Question: I'm trying to set up vuexfire with firestore for a project, I think I've done everything according to the docs. I managed to get data from firestore inside a component using vuex/vuexfire and show it correctly in the UI but when inspecting the state in the devtools I get that my state hasn't changed.
I used the vue-cli to set up my project and followed the vuexfire docs and examples for a basic todo app.
Here's my store file:
'''
import Vue from 'vue'
import Vuex from 'vuex'
import { vuexfireMutations, firestoreAction } from 'vuexfire'
import { db } from './db'
Vue.use(Vuex)
export default new Vuex.Store({
state: {
todos: []
},
mutations: {
...vuexfireMutations
},
actions: {
bindTodos: firestoreAction(({ bindFirestoreRef }) => {
return bindFirestoreRef('todos', db.collection('todos'))
}),
unbindTodos: firestoreAction(({ unbindFirestoreRef }) => {
unbindFirestoreRef('todos')
})
}
})
'''
And here's the basic component that loads and displays the ui:
'''
<template>
<div>
<h1>Home</h1>
<p v-for="todo in todos" :key="todo.id">{{ todo.name }}</p>
</div>
</template>
<script>
import { mapState, mapActions } from 'vuex'
export default {
name: 'Home',
computed: { ...mapState(['todos']) },
methods: { ...mapActions(['bindTodos']) },
created: function () {
this.bindTodos()
}
}
</script>
'''
As you can see the UI is showing the todos but state is not:

I've tried refreshing the state in the devtools but it isn't working. Any help will be much appreciated!
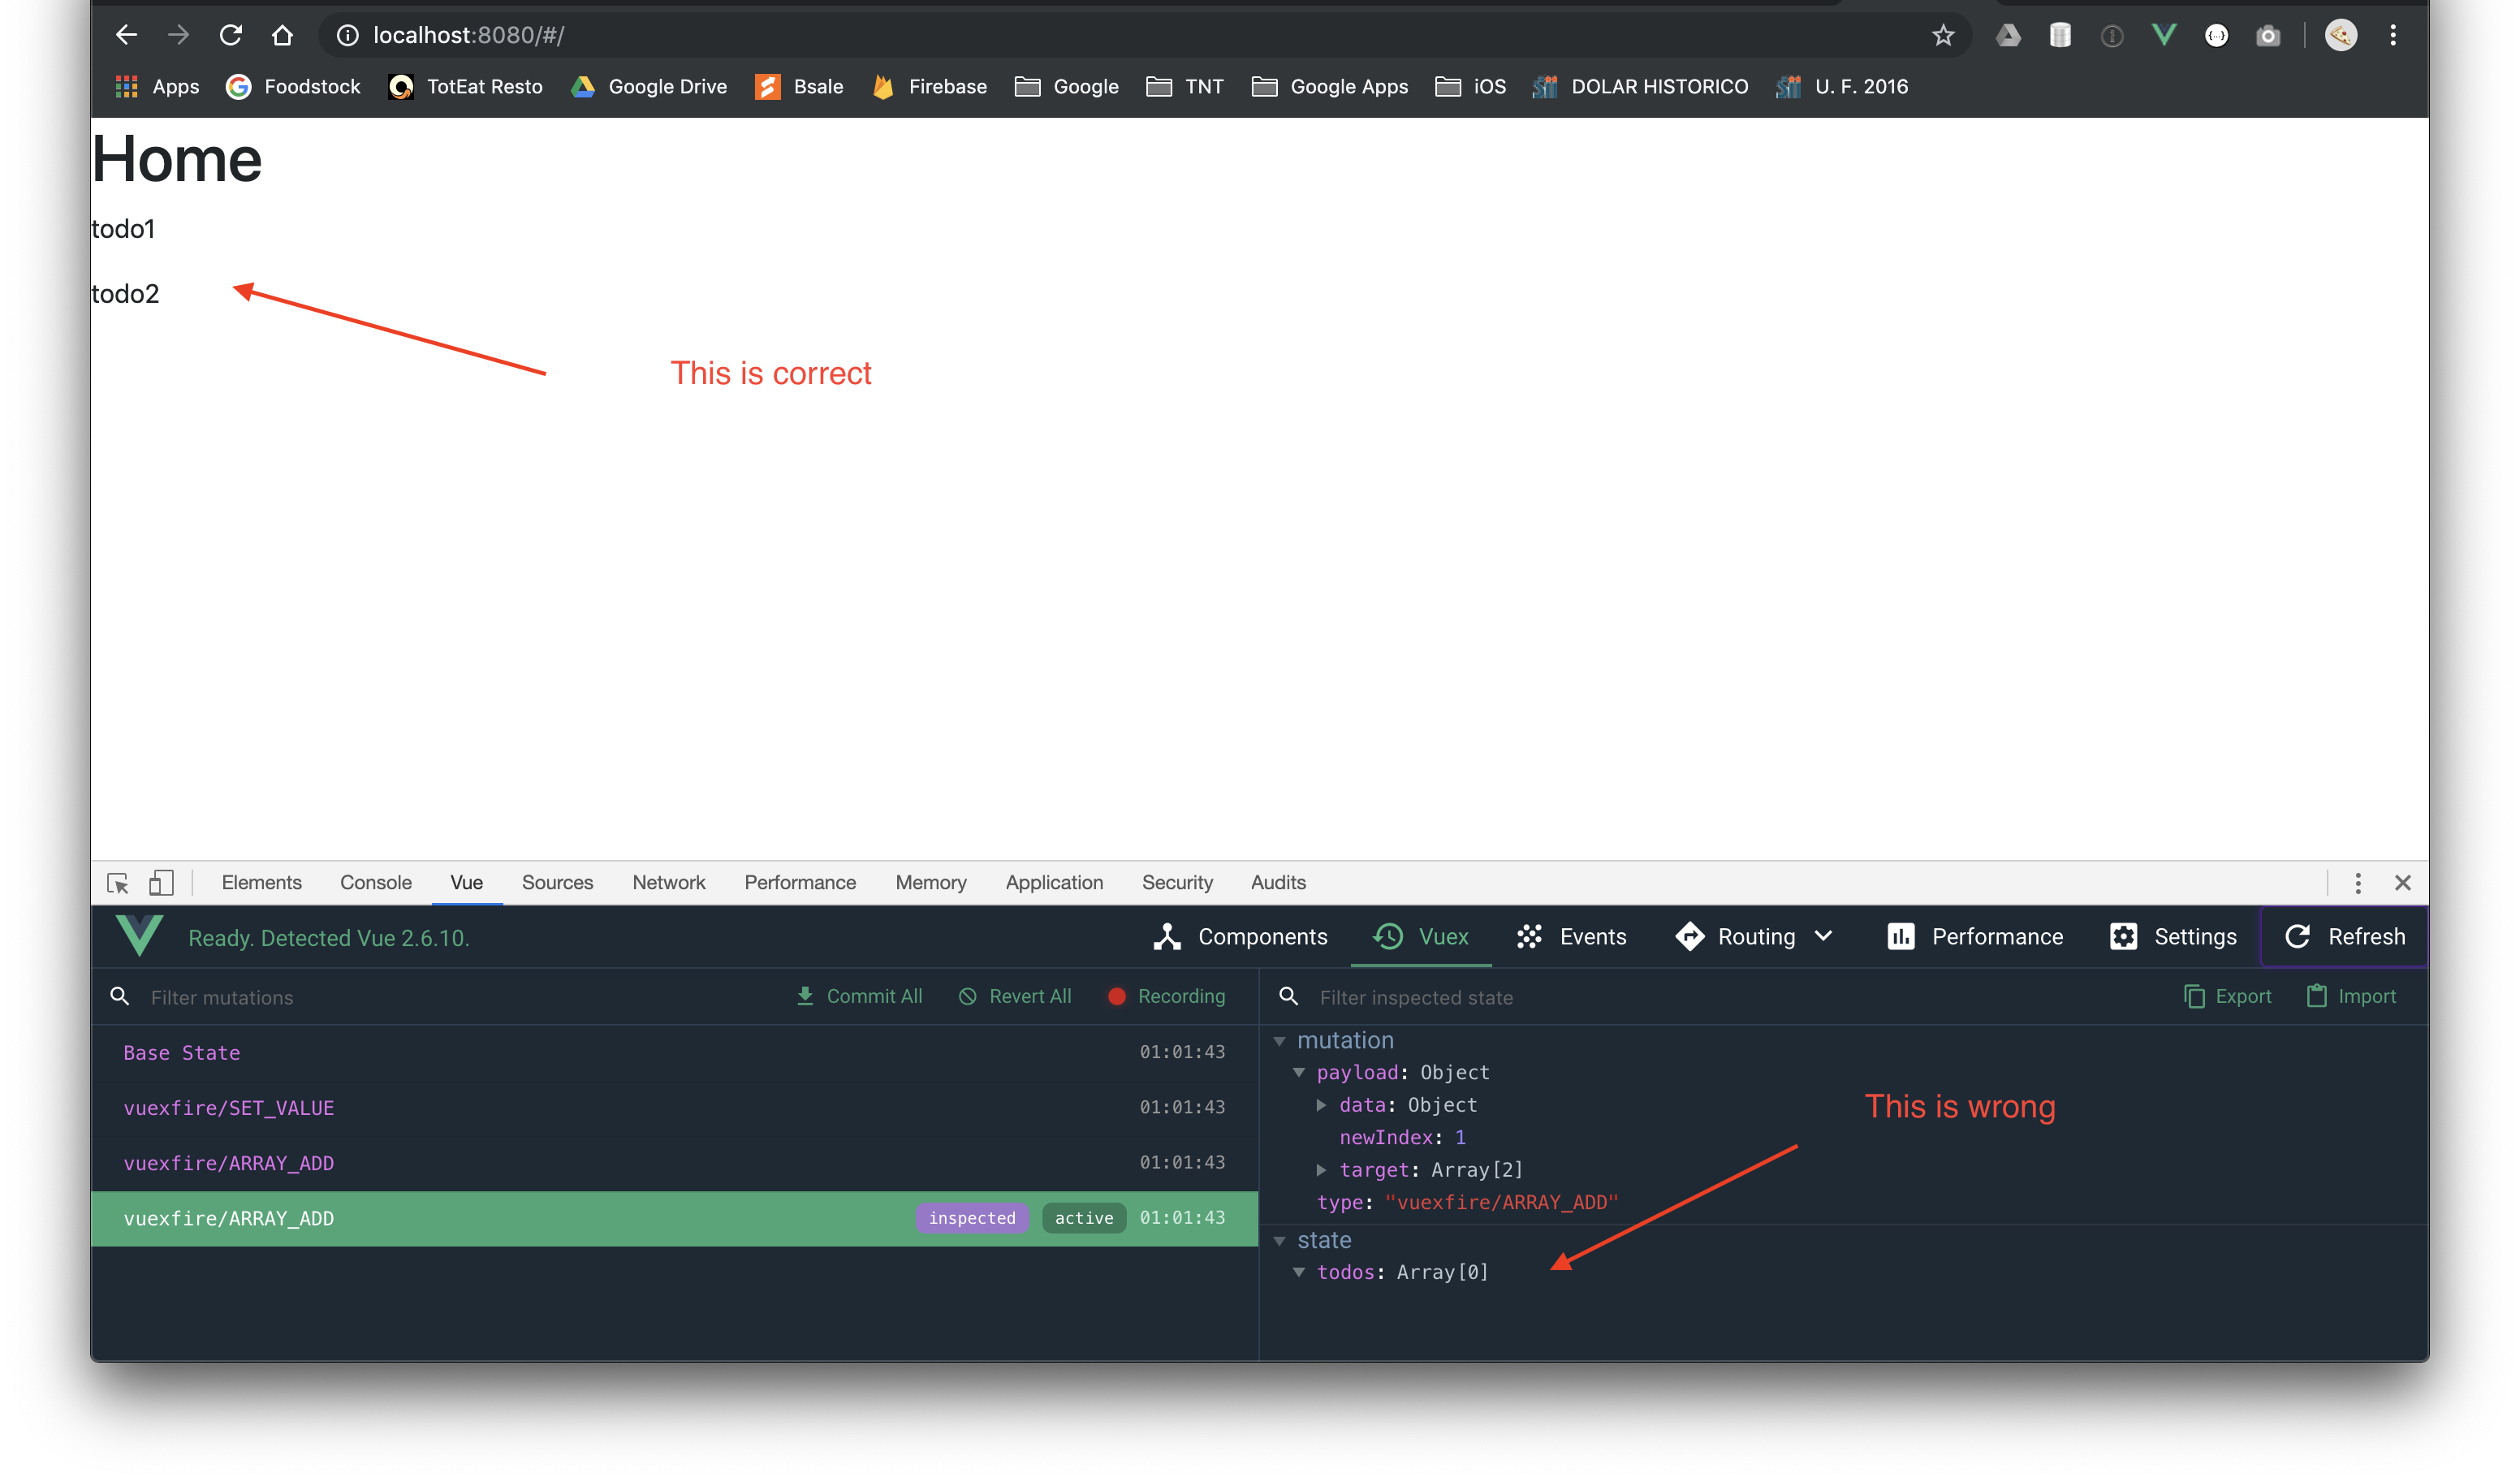
Answer: It turns out that it was a problem with the vue dev tools for chrome, I finally decided to uninstall it and reinstall it and it did the trick. State was actually updating, but the dev tools wasn't showing it.
Hope this helps someone in the future!